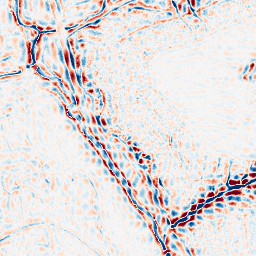
Category: wavelet
Decomposition family: wavelet_dwt
Decomposition parameters: wavelet: db8
level: 3
Upsampling method: cubic_catmull_rom
Upsampling parameters: scale: 8
Upsampling scale: 8